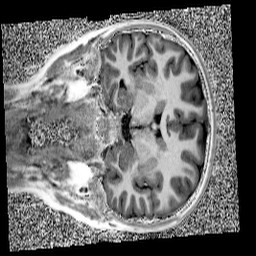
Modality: UNIT1
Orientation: coronal
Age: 9
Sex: male
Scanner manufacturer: siemens
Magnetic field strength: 3 T
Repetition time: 4 s
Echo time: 0.00303 s